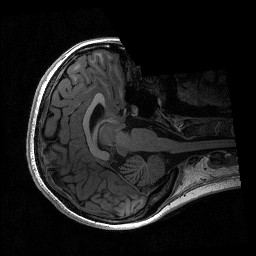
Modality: T1w
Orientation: axial